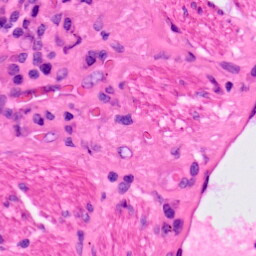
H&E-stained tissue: Lung